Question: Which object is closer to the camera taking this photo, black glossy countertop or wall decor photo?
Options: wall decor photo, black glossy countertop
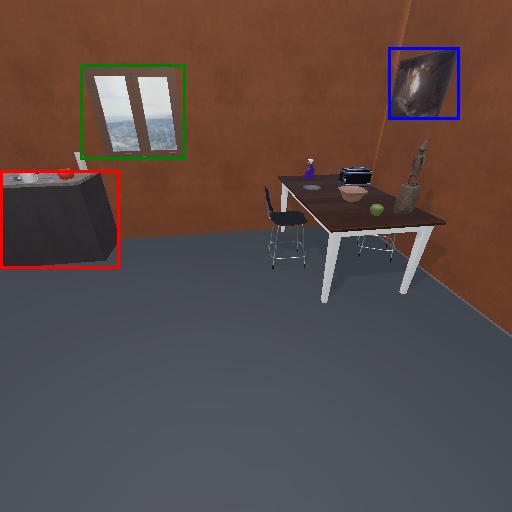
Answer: wall decor photo